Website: home-depot
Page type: review-order
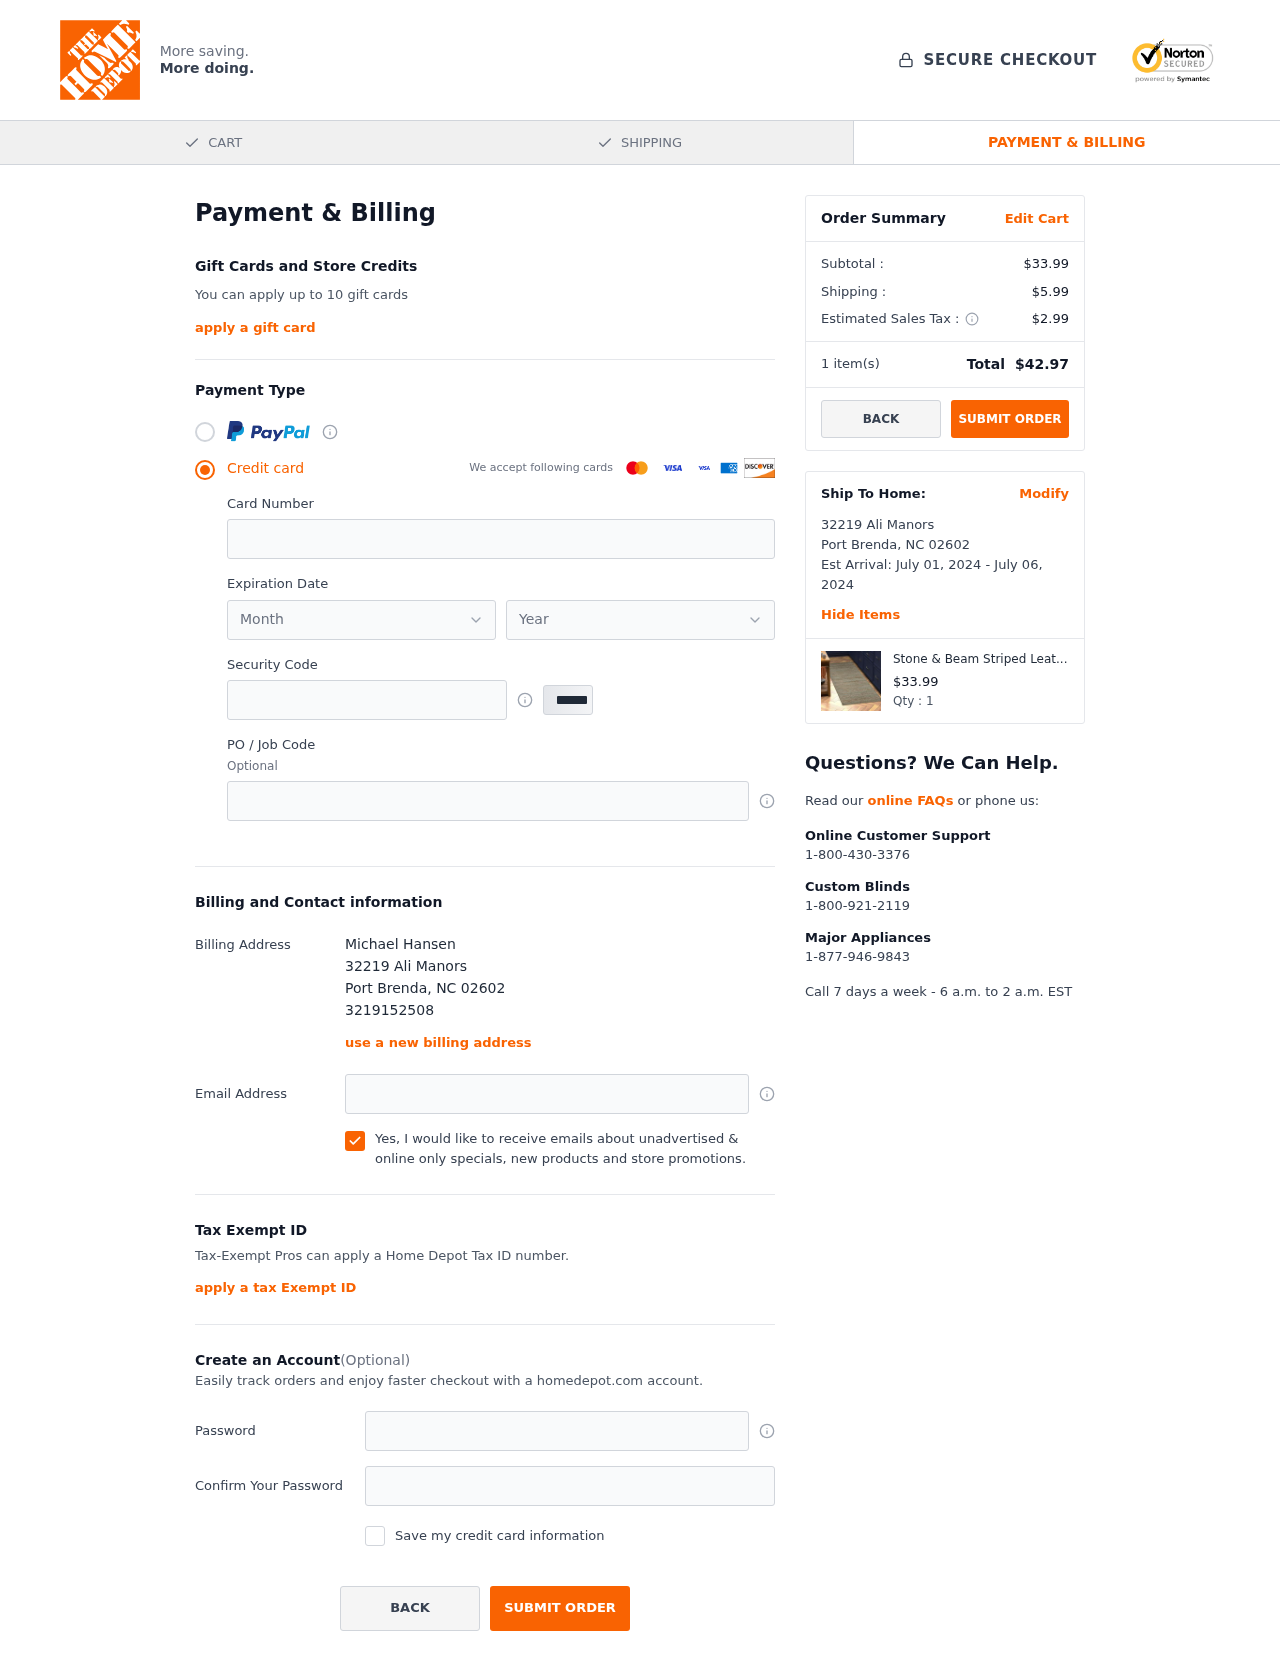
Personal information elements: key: PII_CARD_EXPIRY_MONTH
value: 03
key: PII_CARD_EXPIRY_YEAR
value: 29
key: PII_CITY
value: Port Brenda
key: PII_FULLNAME
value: Michael Hansen
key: PII_PHONE
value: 3219152508
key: PII_POSTCODE
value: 02602
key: PII_STATE_ABBR
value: NC
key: PII_STREET
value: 32219 Ali Manors
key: PII_CARD_NUMBER
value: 4970 0325 4019 3555
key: PII_CARD_CVV
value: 009
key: PII_JOB_CODE
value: JOB-7487
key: PII_EMAIL
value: michael_hansen@yahoo.com
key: PII_STREET2
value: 32219 Ali Manors
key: PII_POSTCODE2
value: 02602
Product elements: key: PRODUCT1_NAME
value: Stone & Beam Striped Leather Rug
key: PRODUCT1_PRICE
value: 33.99
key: PRODUCT1_QUANTITY
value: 1
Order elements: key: ORDER_SUBTOTAL
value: $33.99
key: ORDER_SHIPPING_COST
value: $5.99
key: ORDER_TAX
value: $2.99
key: ORDER_NUM_ITEMS
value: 1
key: ORDER_TOTAL
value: $42.97
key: ORDER_SHIPPING_DATE
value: July 01, 2024
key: ORDER_DELIVERY_DATE
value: July 06, 2024